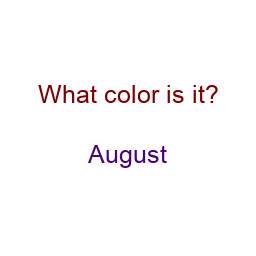
Color: indigo
Background color: white
Question text color: maroon